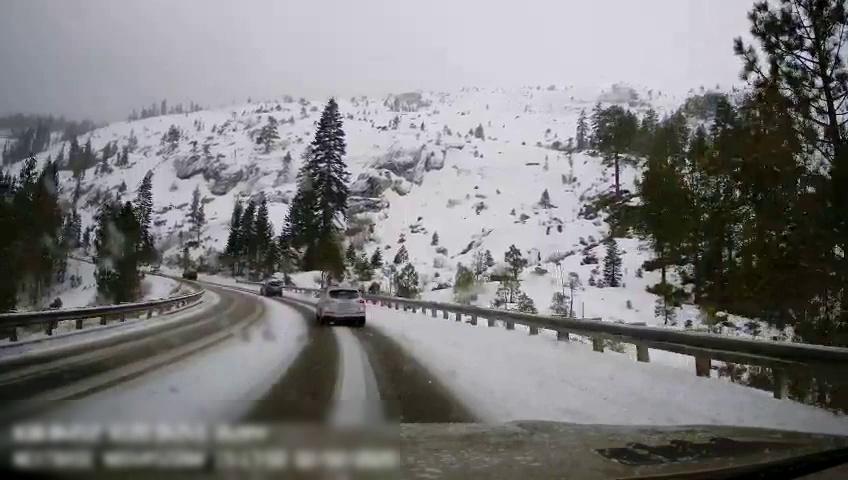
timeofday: Day
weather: Snowy
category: Drivable Space
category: Vehicles | Car
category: Vehicles | Car